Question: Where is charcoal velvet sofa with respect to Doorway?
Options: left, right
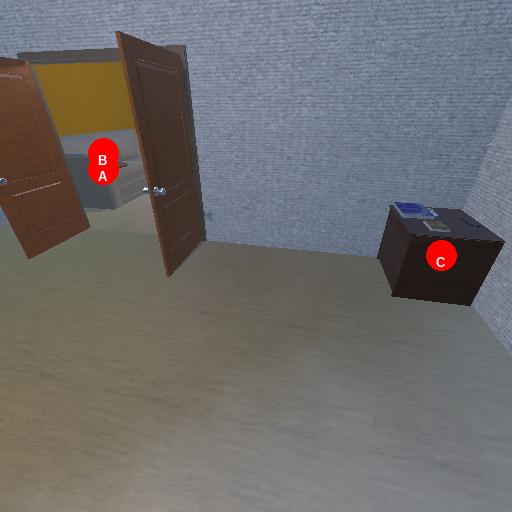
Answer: left